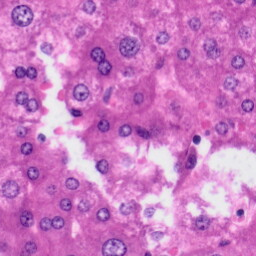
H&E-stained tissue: Liver